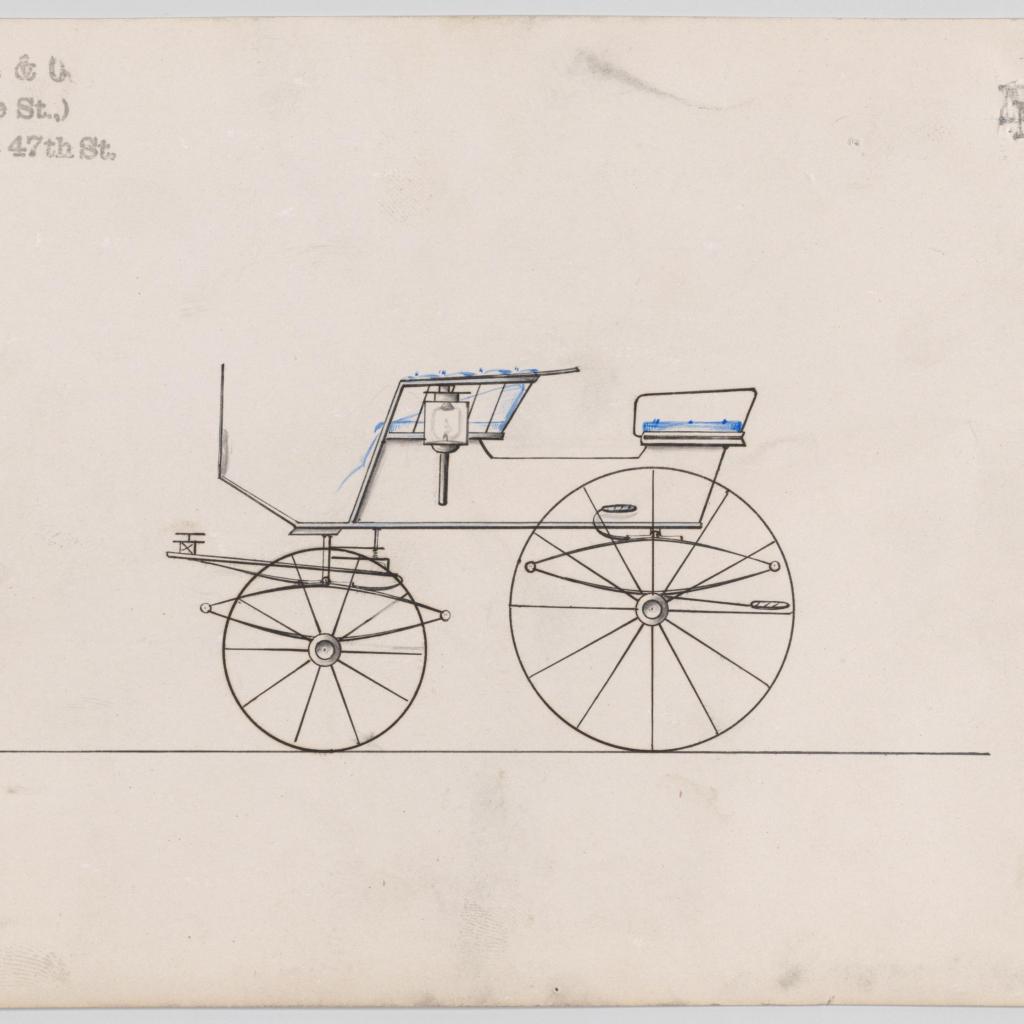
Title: Design for T-Cart, no. 3259a
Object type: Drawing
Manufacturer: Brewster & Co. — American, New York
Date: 1876
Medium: Pen and black ink, watercolor and gouache
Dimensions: Sheet: 6 1/16 × 8 1/2 in. (15.4 × 21.6 cm)
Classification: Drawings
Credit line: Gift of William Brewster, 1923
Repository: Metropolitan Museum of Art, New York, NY